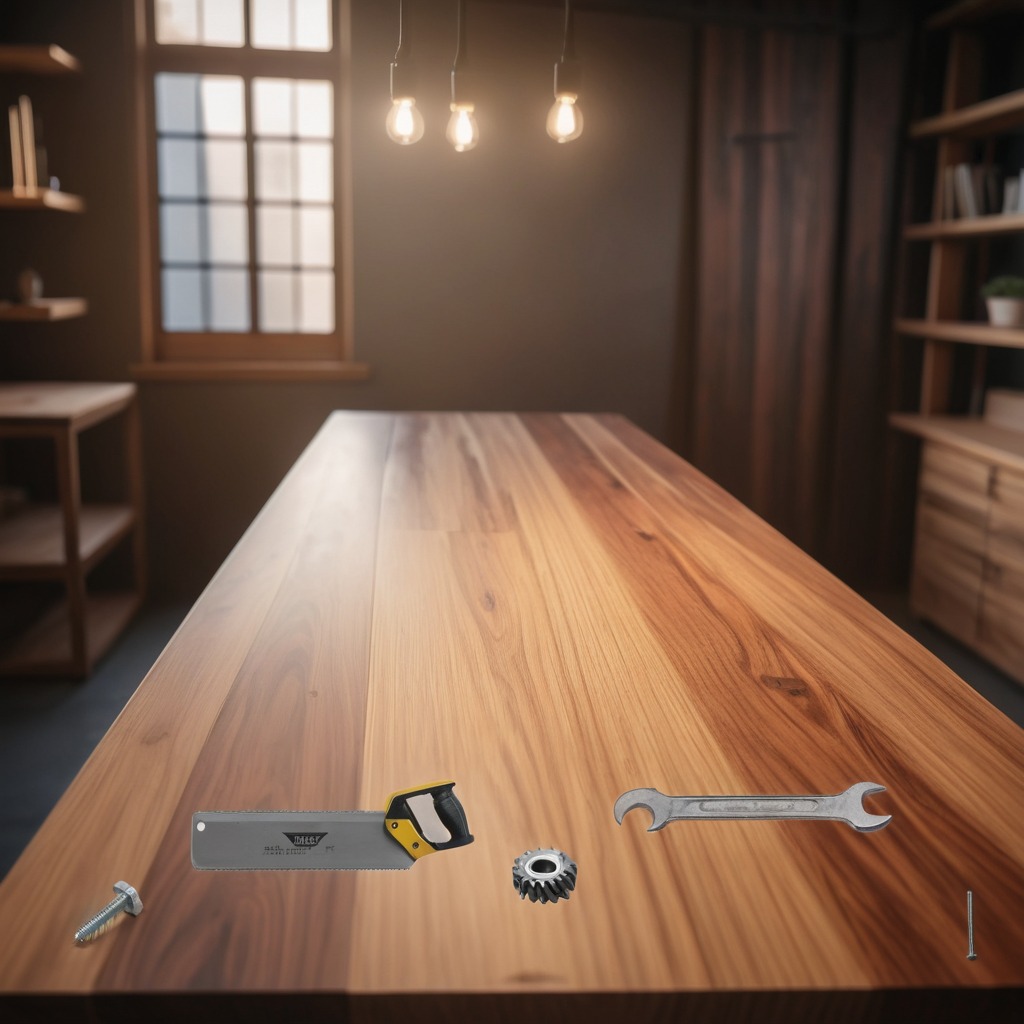
A metal gear with teeth, a metal machine screw, an iron nail, a handheld metal saw, and a wrench are lying on the wooden table.